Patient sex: M
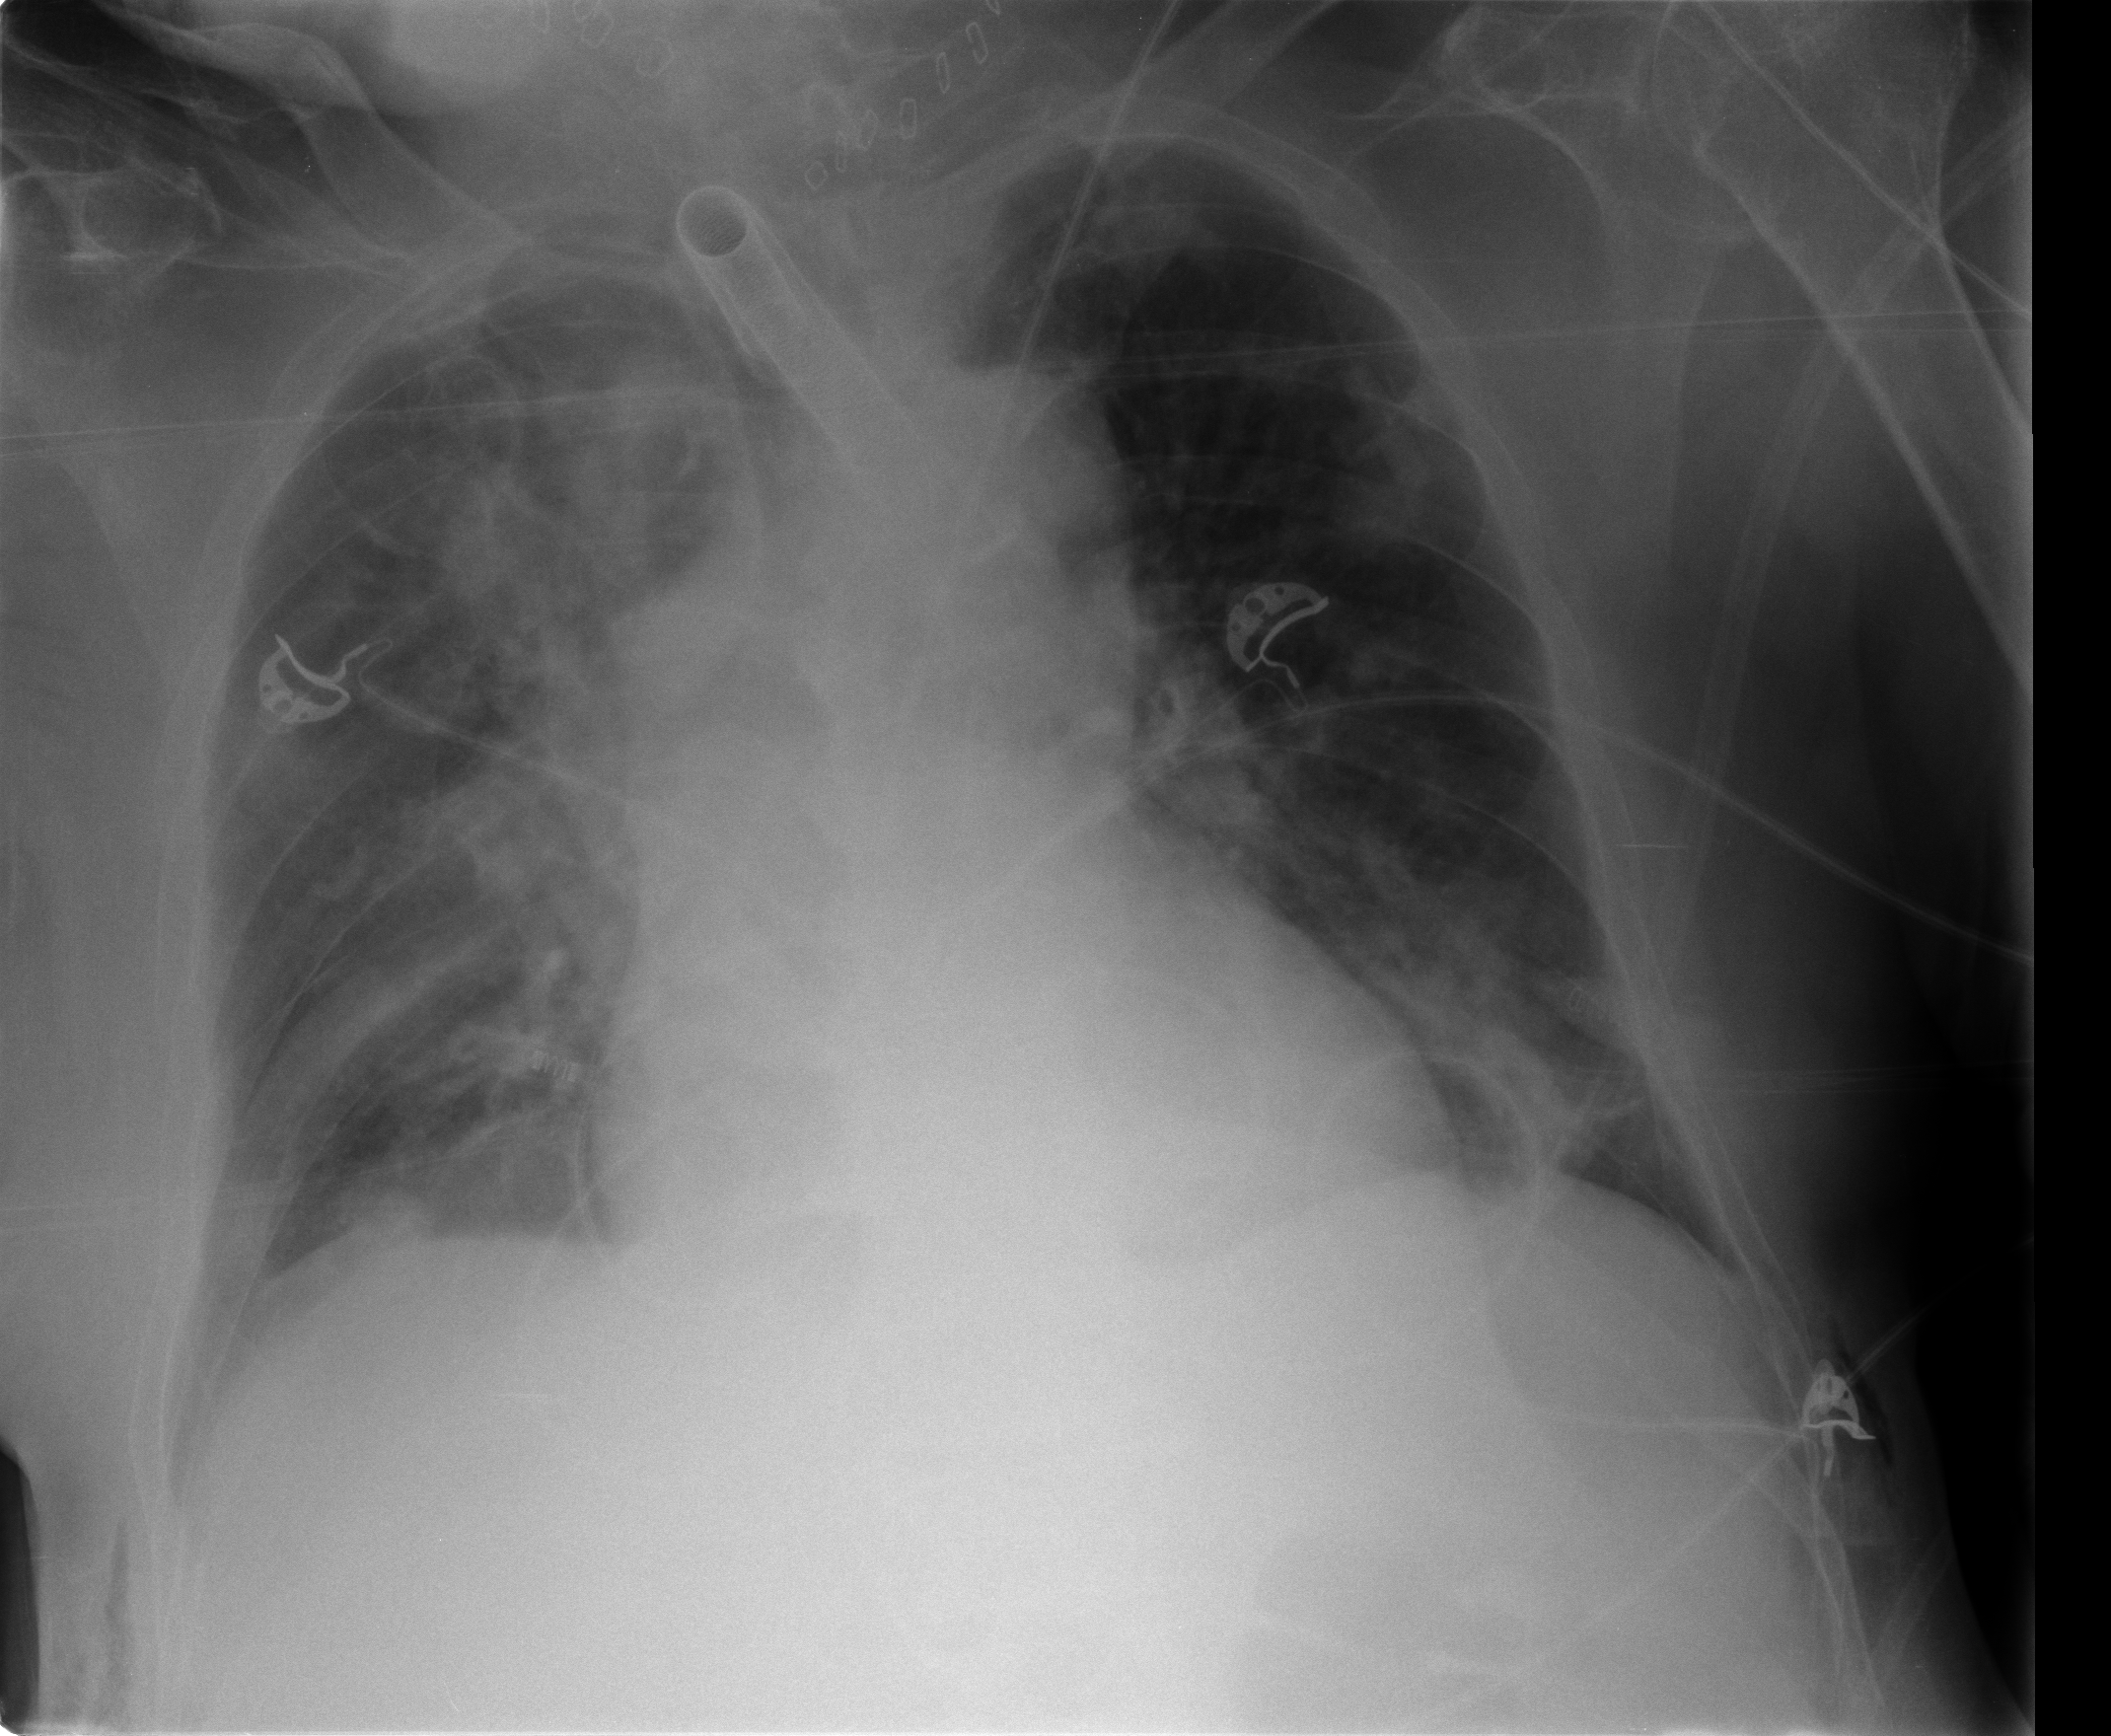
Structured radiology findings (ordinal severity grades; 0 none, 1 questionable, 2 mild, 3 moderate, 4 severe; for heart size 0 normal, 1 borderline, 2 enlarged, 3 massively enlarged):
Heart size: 1
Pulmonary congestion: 3
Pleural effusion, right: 1
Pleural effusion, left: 0
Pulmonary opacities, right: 3
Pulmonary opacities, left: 2
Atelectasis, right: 2
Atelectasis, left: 2